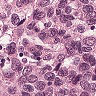
Metastatic tissue present: yes